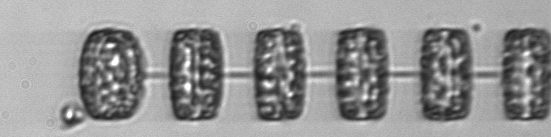
Label: Thalassiosira